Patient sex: M
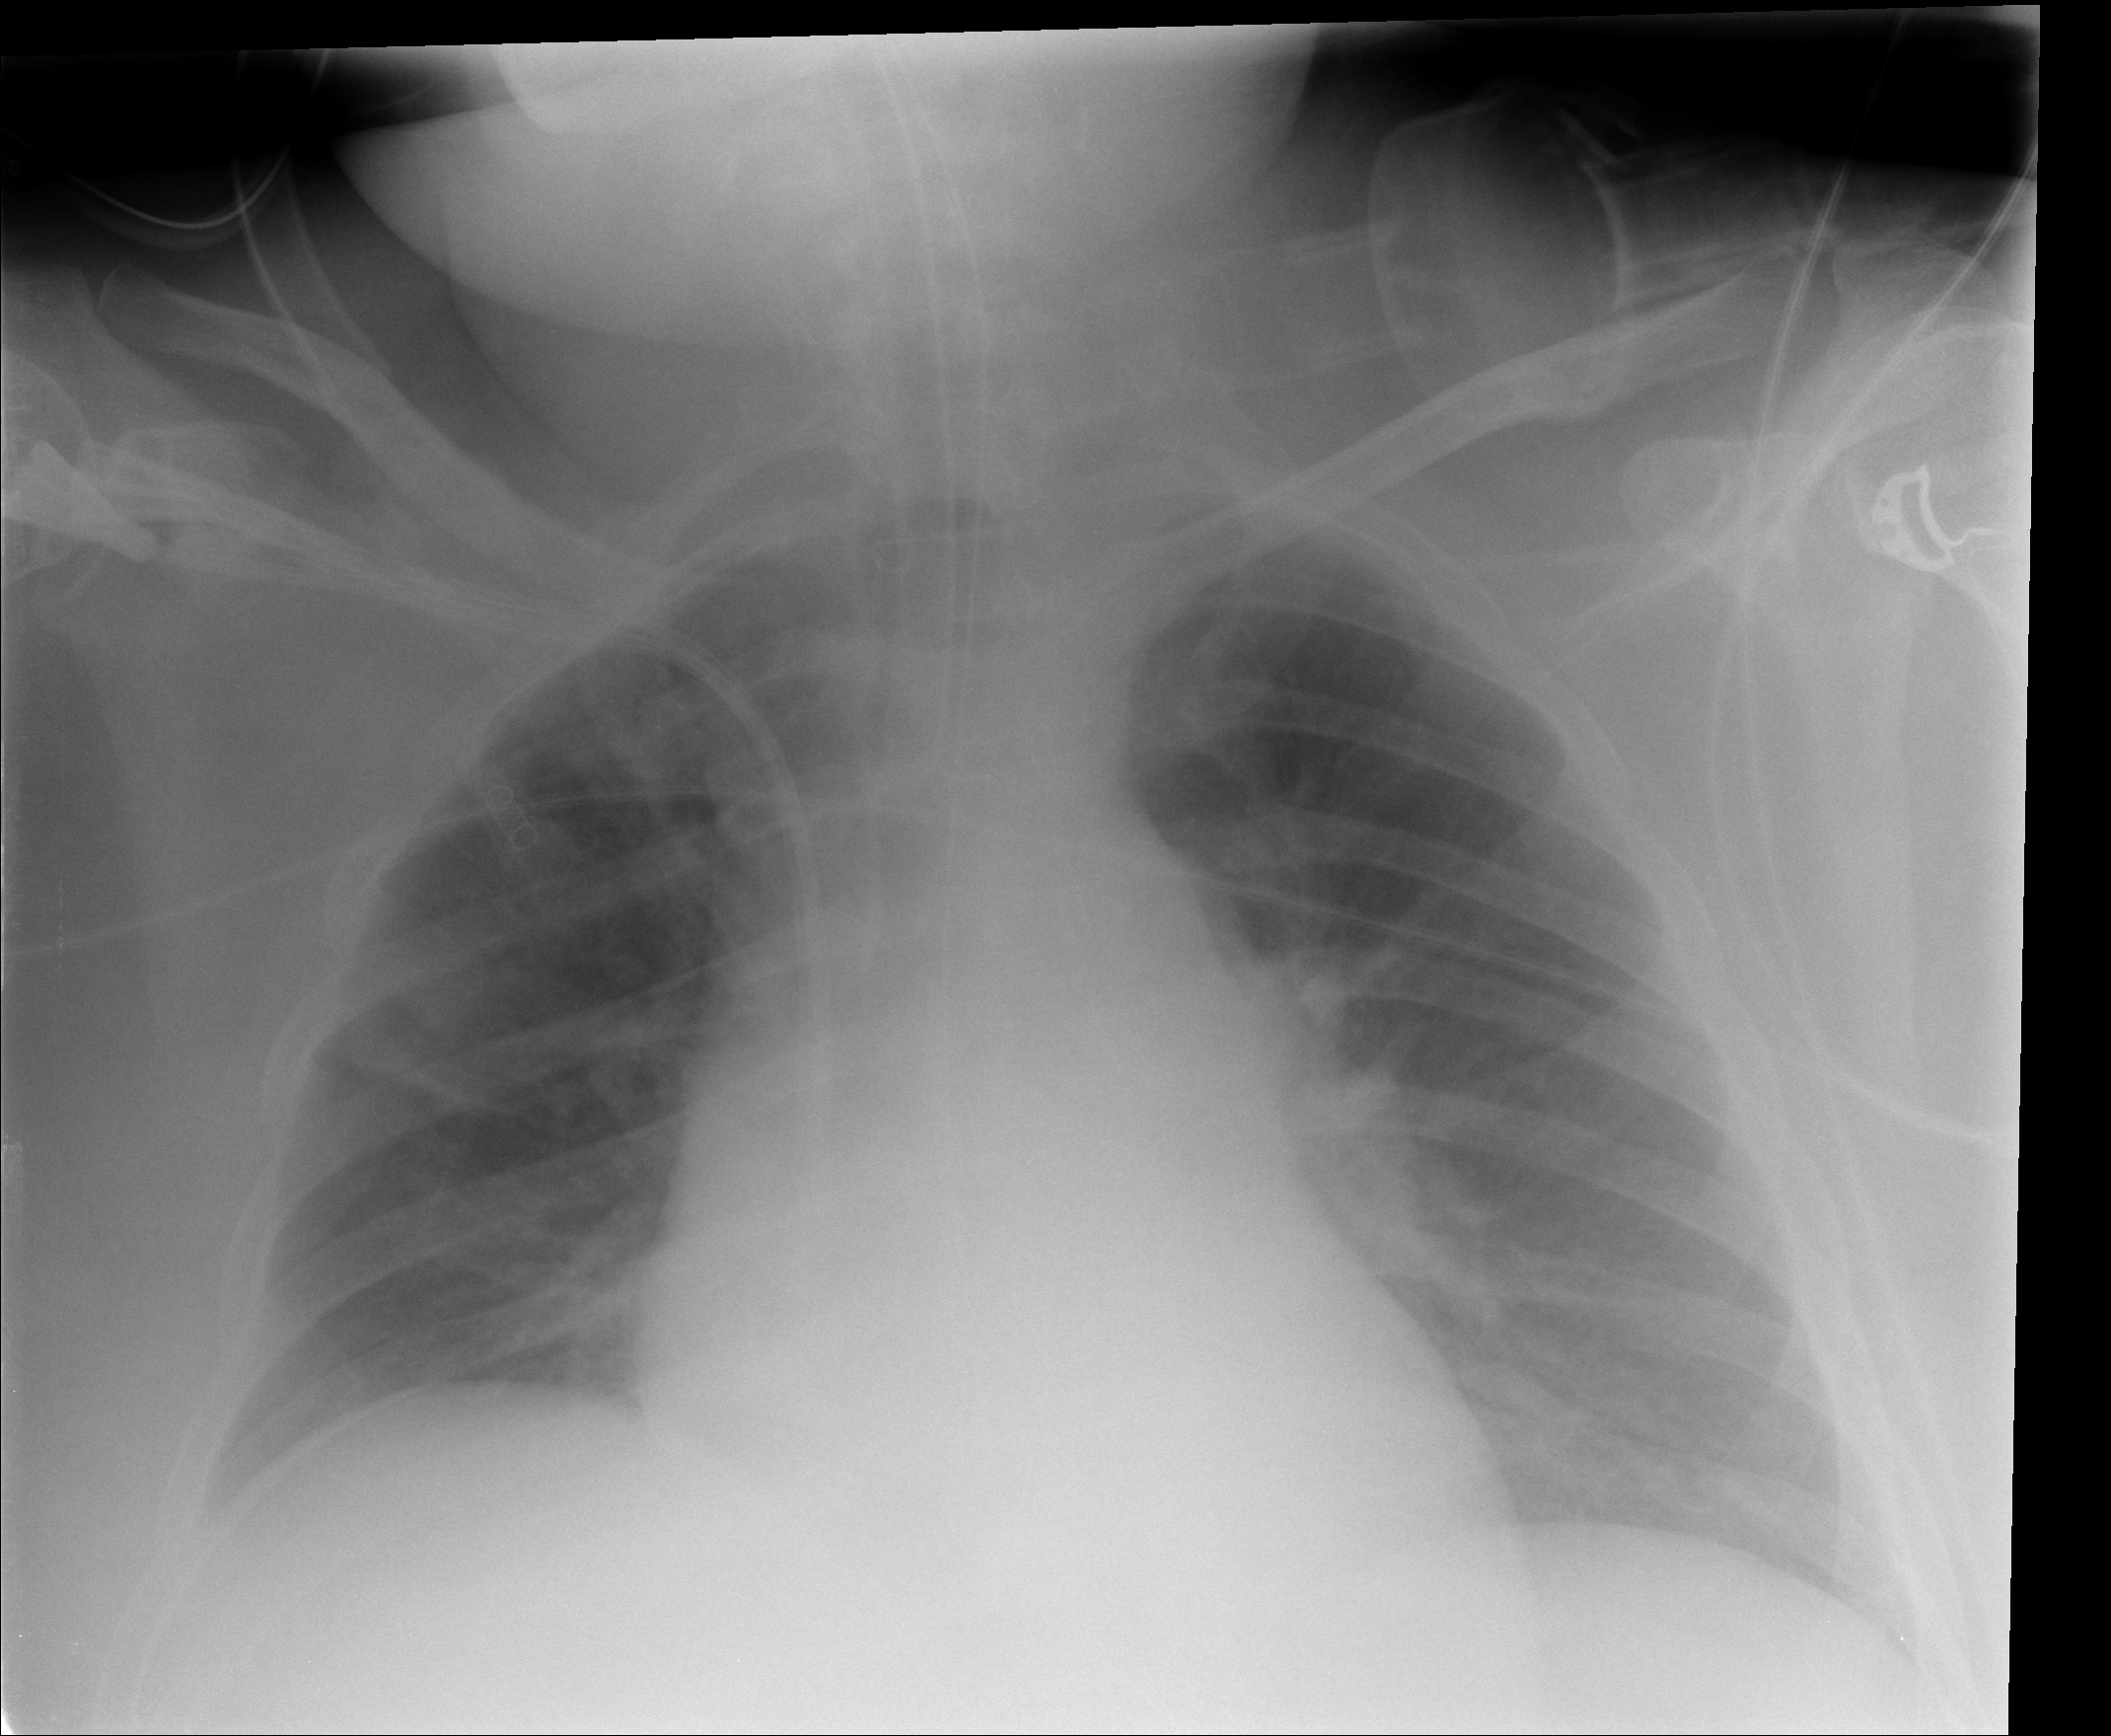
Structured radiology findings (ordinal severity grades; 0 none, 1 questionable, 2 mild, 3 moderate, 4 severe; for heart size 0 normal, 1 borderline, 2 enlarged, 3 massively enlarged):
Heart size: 1
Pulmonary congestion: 0
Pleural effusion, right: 0
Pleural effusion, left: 0
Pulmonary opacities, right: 0
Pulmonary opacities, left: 0
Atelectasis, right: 2
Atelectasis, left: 1